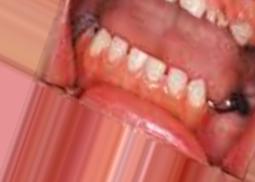
Condition: Caries